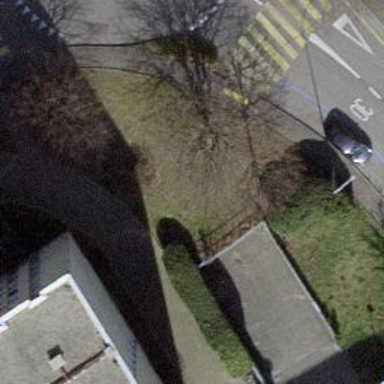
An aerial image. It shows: Driveway tunnel.